Interaction volume radius: 5 \u00c5
Interaction volume height: 10 \u00c5
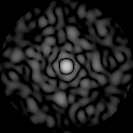
Disorder parameter: 0.7784